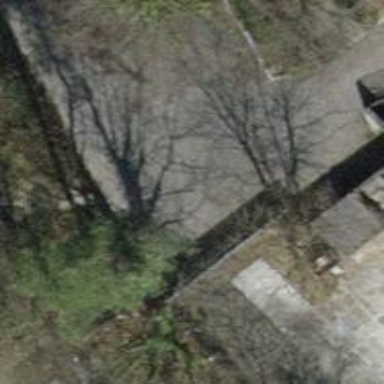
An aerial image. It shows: Set of steps on the road.